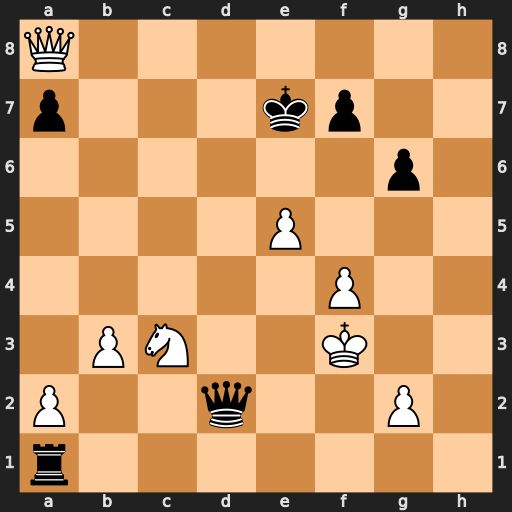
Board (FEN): Q7/p3kp2/6p1/4P3/5P2/1PN2K2/P2q2P1/r7
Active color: w
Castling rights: -
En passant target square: -
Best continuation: Nd5+ Qxd5+ Qxd5